Interaction volume radius: 5 \u00c5
Interaction volume height: 10 \u00c5
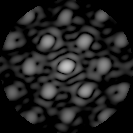
Disorder parameter: 0.3467